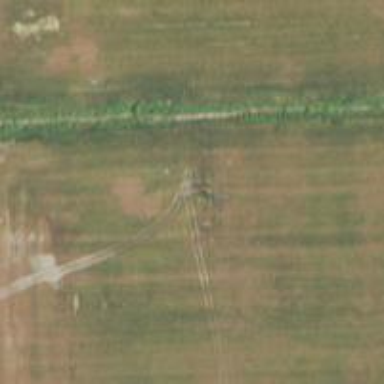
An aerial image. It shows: Power pole.